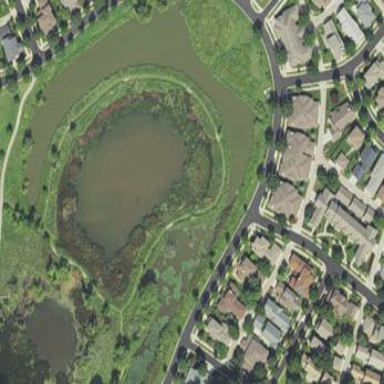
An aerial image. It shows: Pond with natural water.